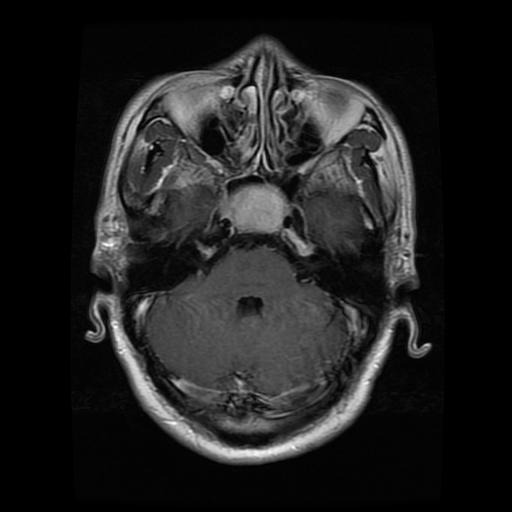
Label: pituitary